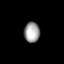
Tissue: lung
Cell type: Myeloid cells
Senescence score: 0.2381
Nuclear area (px): 313
Mean DAPI intensity: 157.786